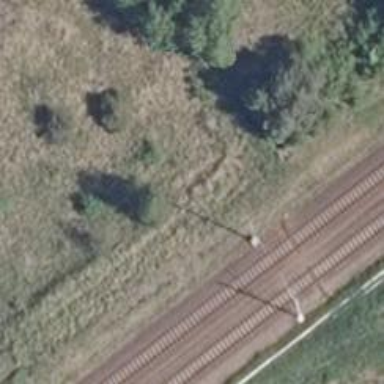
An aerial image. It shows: Catenary mast for power lines.